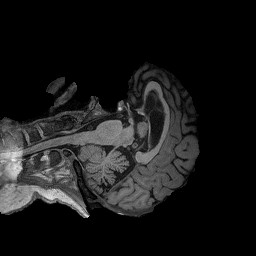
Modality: T1w
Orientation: axial
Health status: healthy